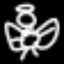
Label: angel